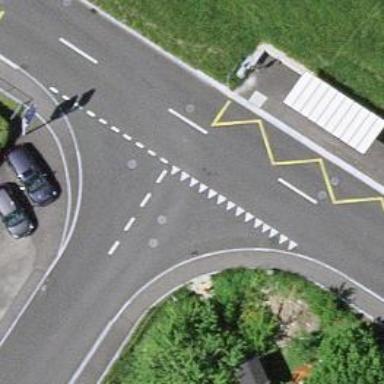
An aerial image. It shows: Public transport stop position.